Interaction volume radius: 5 \u00c5
Interaction volume height: 20 \u00c5
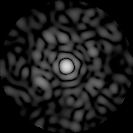
Disorder parameter: 0.8389